A time-domain waveform of one vibration snapshot from a rolling-element bearing is shown. Based on the visible evidence, which condition applies: normal, inner_race, outer_race, ball?
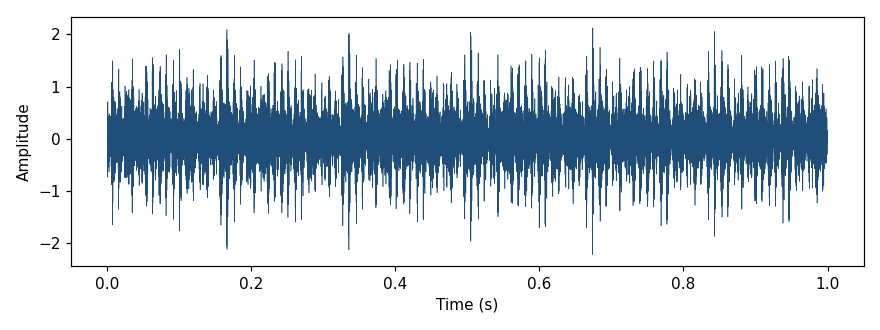
Answer: outer_race